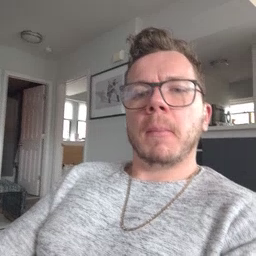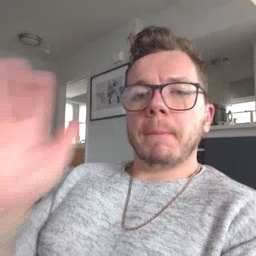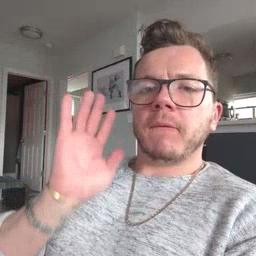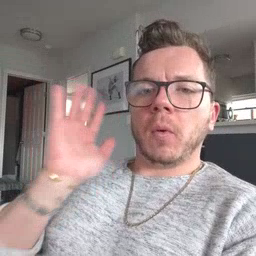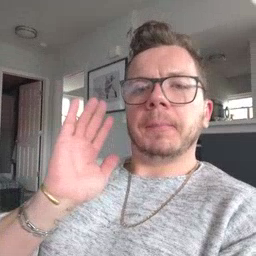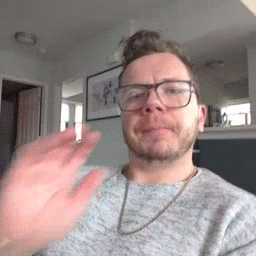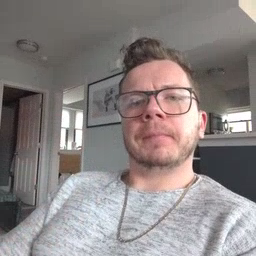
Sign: before